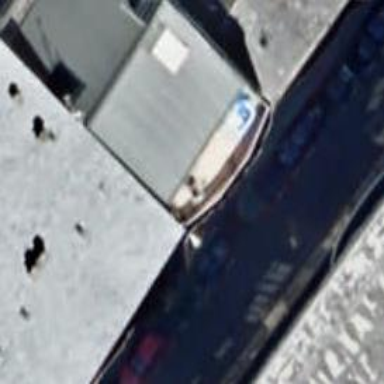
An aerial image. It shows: Car repair shop.